Question: Let's assume this use case:
"Get all passed events between '2013/05/12 20:00' to '2013/05/14 21:00'".
The first way to achieve this case in Neo4j would be to make the property indexed:
('startAt' and 'endAt' being indexed)
This would lead to scan all events having its properties corresponding to the actual query.
Other way that I've just read:

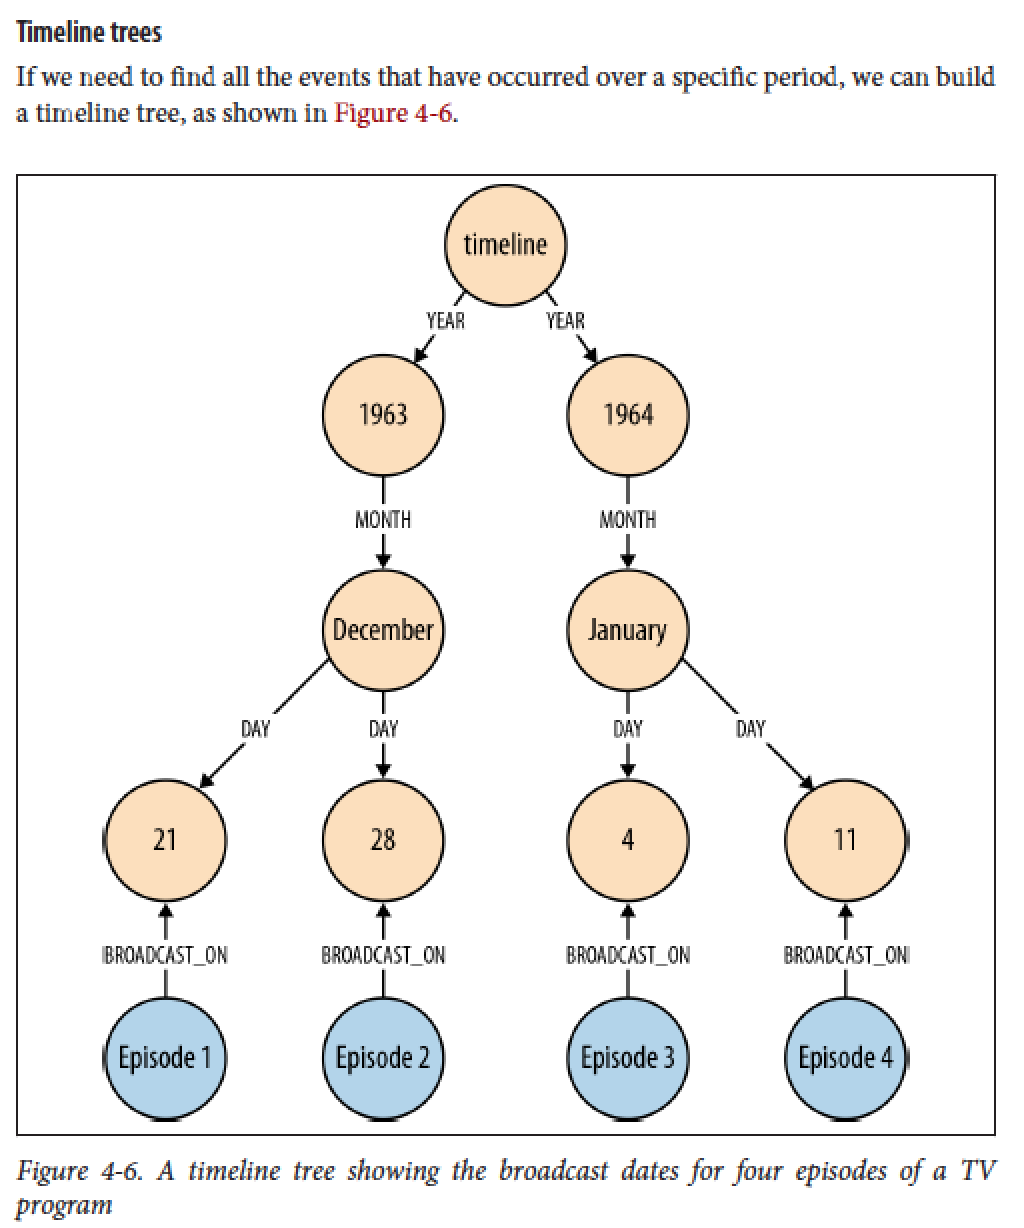
Answer: > Is node traversal far better (in a multilevel datetime index) in term of performance than dealing with indexed properties for dates in this case?
No, indexed properties for dates is more performant than traversals for this type of data structure.
Here is detailed example of using a hybrid approach. Consider the following subgraph, where the elipses indicate a continuing pattern in the graph.

Please take a look at <URL> a multilevel datetime index. This data structure allows you to traverse from one date to another date to get a range of events for a time series. A combination of both indexed property matching and traversals is the best approach, and is performant when modeled correctly.

For example, consider the following Cypher query:
'''
// What staff have been on the floor for 80 minutes or more on a specific day?
WITH { day: 18, month: 1, year: 2014 } as dayMap
// The dayMap field acts as a parameter for this script
MATCH (day:Day { day: dayMap.day, month: dayMap.month, year: dayMap.year }),
(day)-[:FIRST|NEXT*]->(hours:Hour),
(hours)<-[:BEGINS]-(shift:Event),
(shift)<-[:WORKED]-(employee:Employee)
WITH shift, employee
ORDER BY shift.timestamp DESC
WITH employee, head(collect(shift)) as shift
MATCH (shift)<-[:CONTINUE*]-(shifts)
WITH employee.firstname as first_name,
employee.lastname as last_name,
SUM(shift.interval) as time_on_floor
// Only return results for staff on the floor more than 80 minutes
WHERE time_on_floor >= 80
RETURN first_name, last_name, time_on_floor
'''
In this query we are asking the database "What staff have been on the floor for 80 continuous minutes or more on a specific day?" where shifts are broken up into 20 minute continuous intervals pointing to the next one in the series as CONTINUE or BREAK.
First you start with matching the day using the indexed properties. Then you scan the day's hours for connected events by traversing the datetime multilevel index. Then reverse the order of the events to get the most recent event in the series. Then traverse until a "BREAK" relationship is encountered. Finally, apply the condition of time_on_floor being greater or equal to 80 minutes.